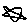
Label: star